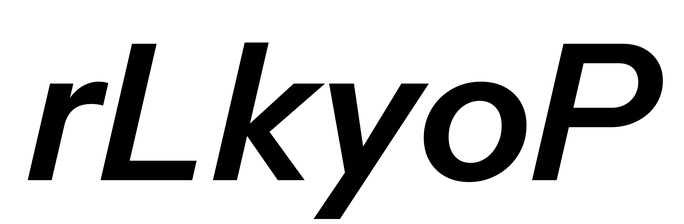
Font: InstrumentSans-Italic_SemiBold_Italic